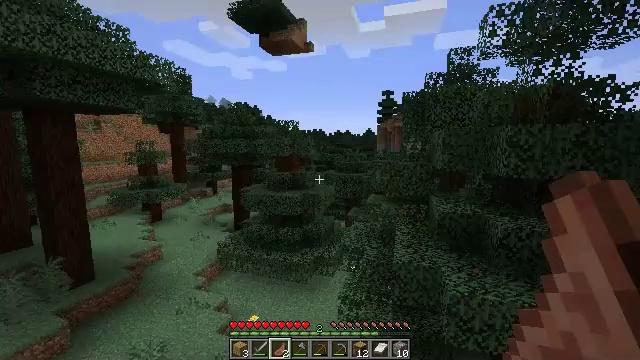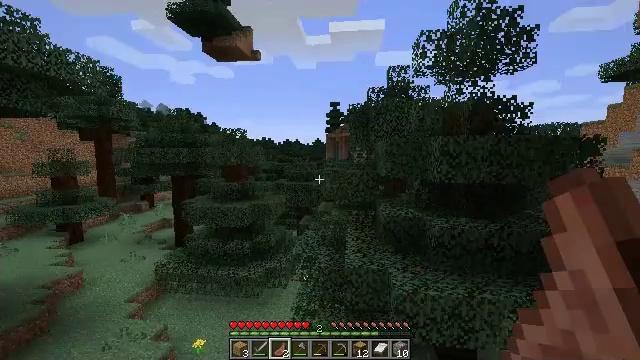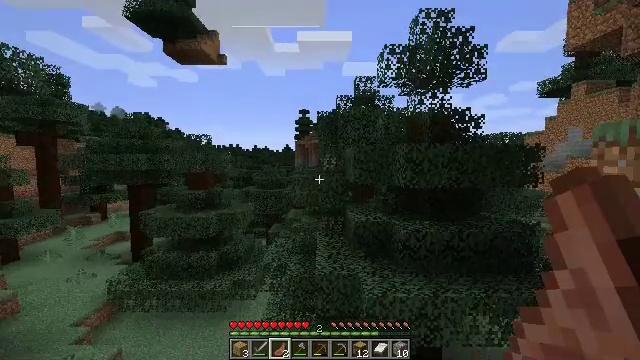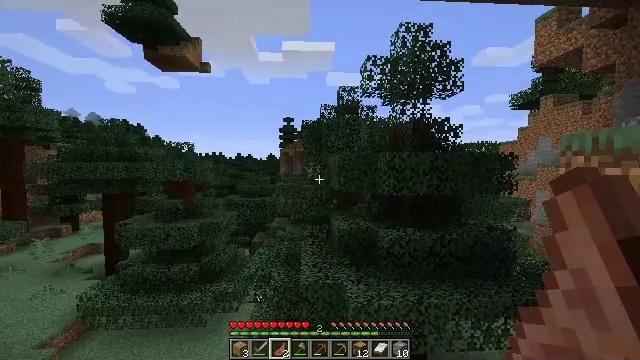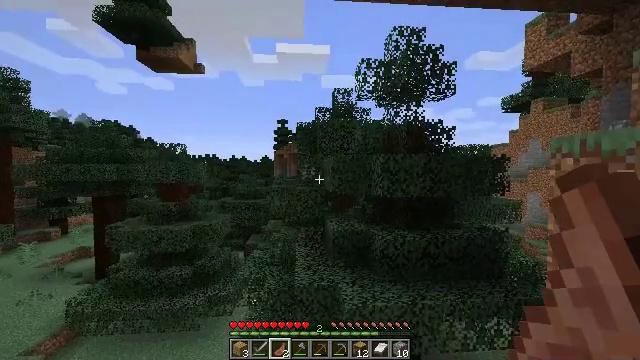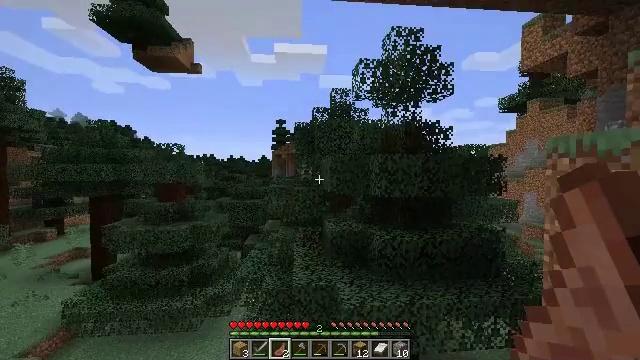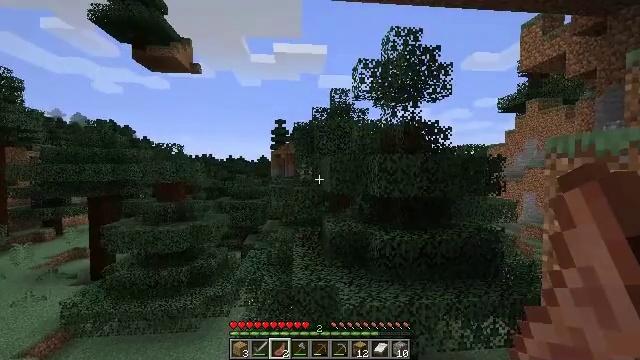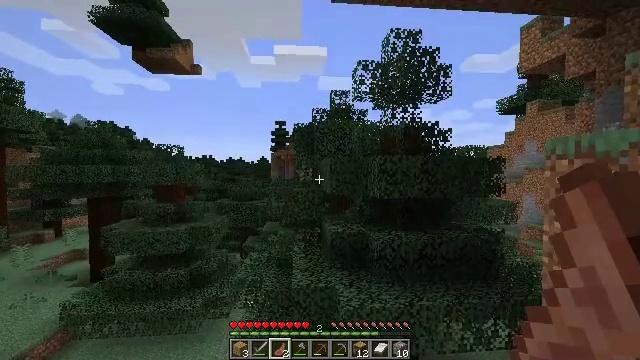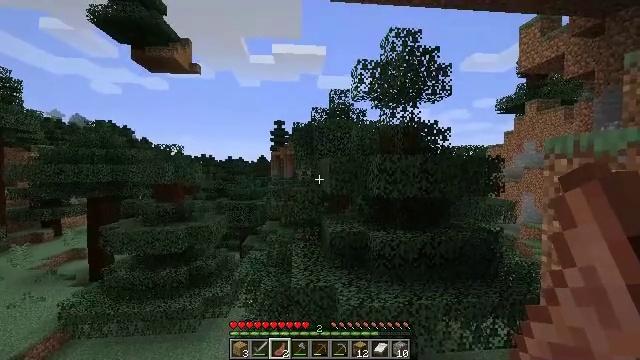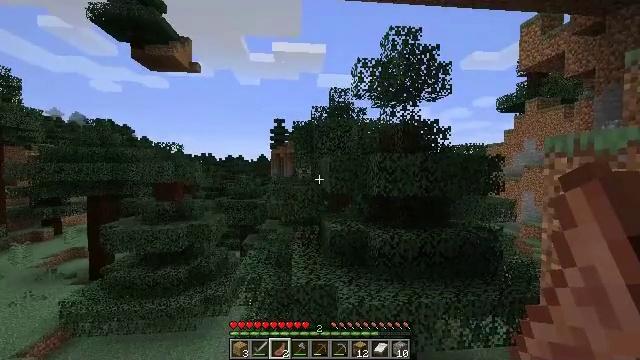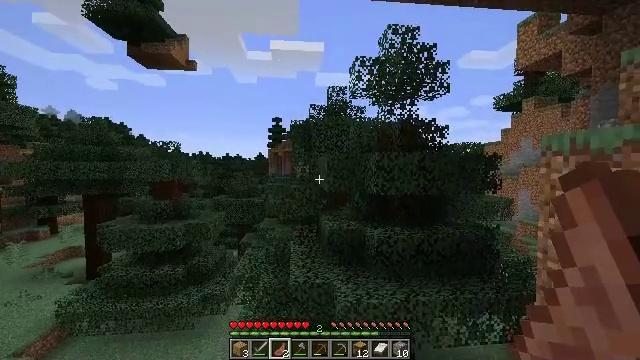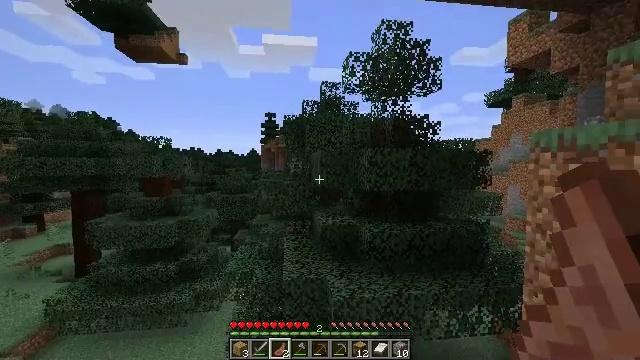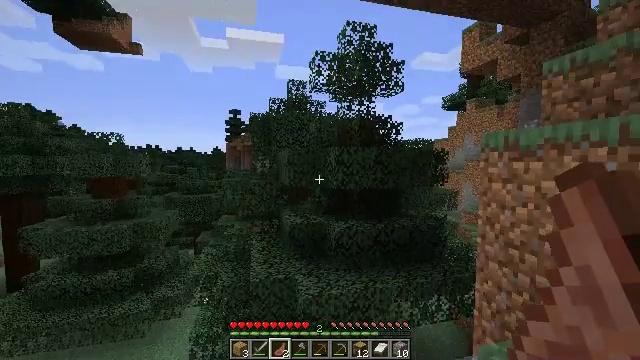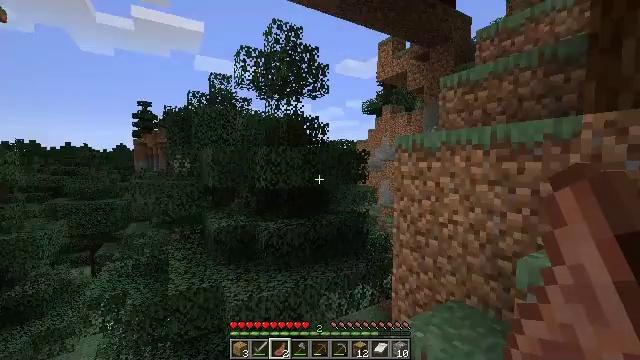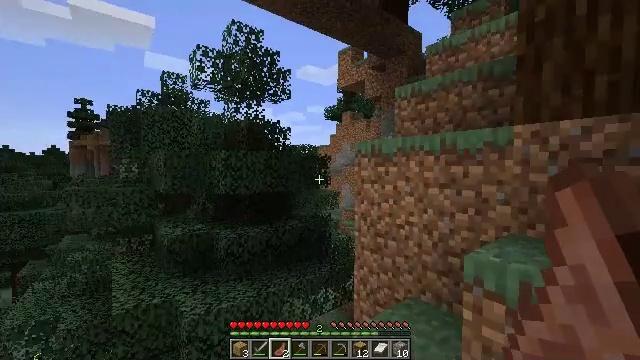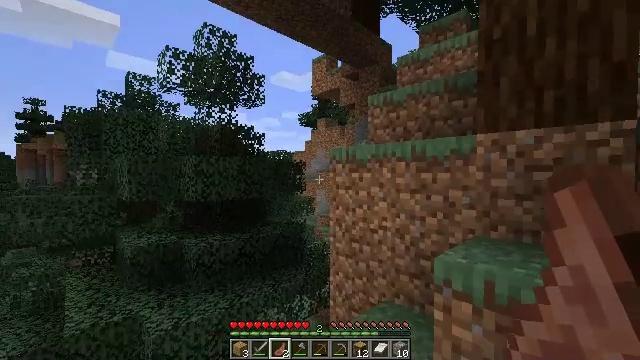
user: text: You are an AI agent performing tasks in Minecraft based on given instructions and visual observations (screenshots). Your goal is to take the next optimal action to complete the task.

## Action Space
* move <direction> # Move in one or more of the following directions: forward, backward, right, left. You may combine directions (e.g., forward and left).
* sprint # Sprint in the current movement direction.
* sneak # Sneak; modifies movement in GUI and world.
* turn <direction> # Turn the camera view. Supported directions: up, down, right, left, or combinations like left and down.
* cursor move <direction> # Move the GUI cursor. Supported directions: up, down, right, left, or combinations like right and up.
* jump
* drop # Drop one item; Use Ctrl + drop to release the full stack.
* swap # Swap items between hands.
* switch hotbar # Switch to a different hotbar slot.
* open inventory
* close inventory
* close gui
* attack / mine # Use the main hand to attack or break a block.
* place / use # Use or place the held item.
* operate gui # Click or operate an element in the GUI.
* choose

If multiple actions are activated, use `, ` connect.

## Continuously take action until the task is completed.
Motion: motion action
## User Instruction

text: Attack the pumpkin to gather it.
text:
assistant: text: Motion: turn right and up
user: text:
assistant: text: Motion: turn right and up
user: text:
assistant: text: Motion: turn right and up
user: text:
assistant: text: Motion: turn right
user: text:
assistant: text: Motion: no_op
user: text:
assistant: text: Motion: no_op
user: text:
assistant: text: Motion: no_op
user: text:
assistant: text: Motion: no_op
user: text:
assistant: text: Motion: no_op
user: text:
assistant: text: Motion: no_op
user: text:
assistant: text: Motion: turn right
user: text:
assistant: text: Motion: turn right
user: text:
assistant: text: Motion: turn right
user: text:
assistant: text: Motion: turn right and up
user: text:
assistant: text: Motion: turn right and up
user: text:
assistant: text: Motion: turn right and up
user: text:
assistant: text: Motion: turn right and up
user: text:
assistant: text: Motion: turn right
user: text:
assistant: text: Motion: no_op
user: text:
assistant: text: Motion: no_op
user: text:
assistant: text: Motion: no_op
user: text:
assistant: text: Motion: no_op
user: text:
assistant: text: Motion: no_op
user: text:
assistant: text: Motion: no_op
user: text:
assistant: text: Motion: no_op
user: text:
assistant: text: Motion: no_op
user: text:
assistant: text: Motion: turn right
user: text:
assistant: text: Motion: turn right
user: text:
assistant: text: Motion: no_op
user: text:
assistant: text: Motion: no_op